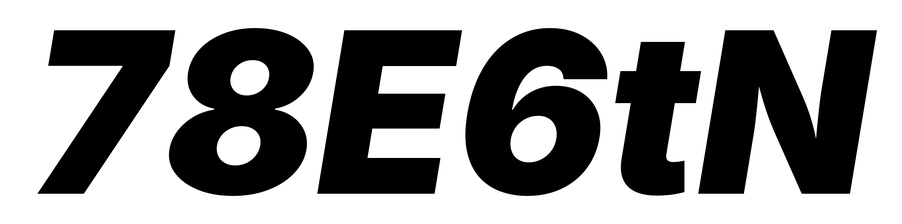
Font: Inter-Italic_Black_Italic